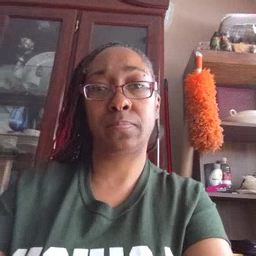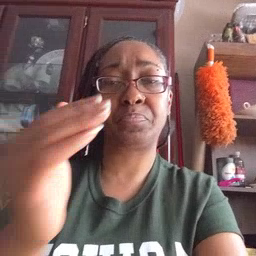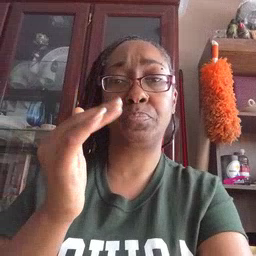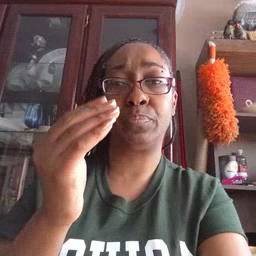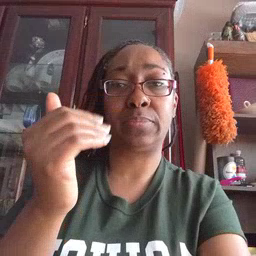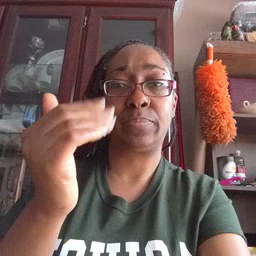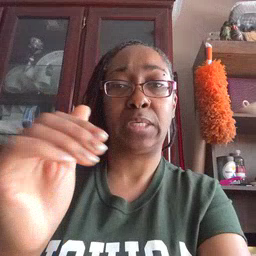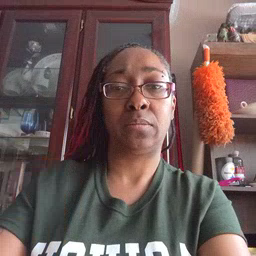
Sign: mitten